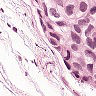
Metastatic tissue present: yes